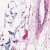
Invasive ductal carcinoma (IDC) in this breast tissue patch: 0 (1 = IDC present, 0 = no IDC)